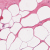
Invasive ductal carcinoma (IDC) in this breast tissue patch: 0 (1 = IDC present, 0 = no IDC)